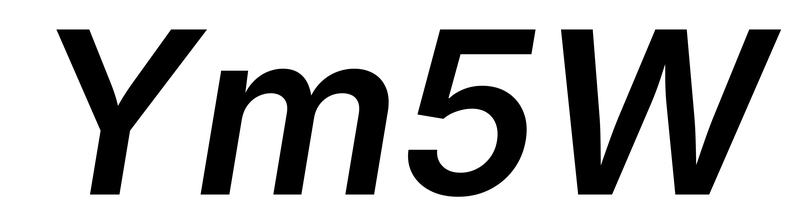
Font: Inter-Italic_SemiBold_Italic